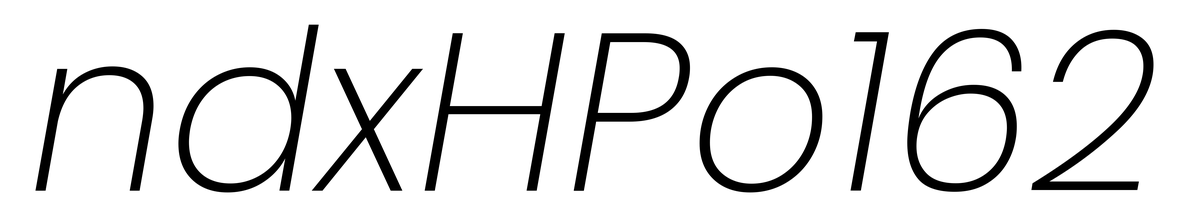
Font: Poppins-ExtraLightItalic